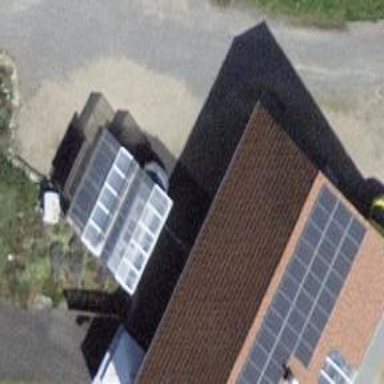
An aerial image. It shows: Charging station.